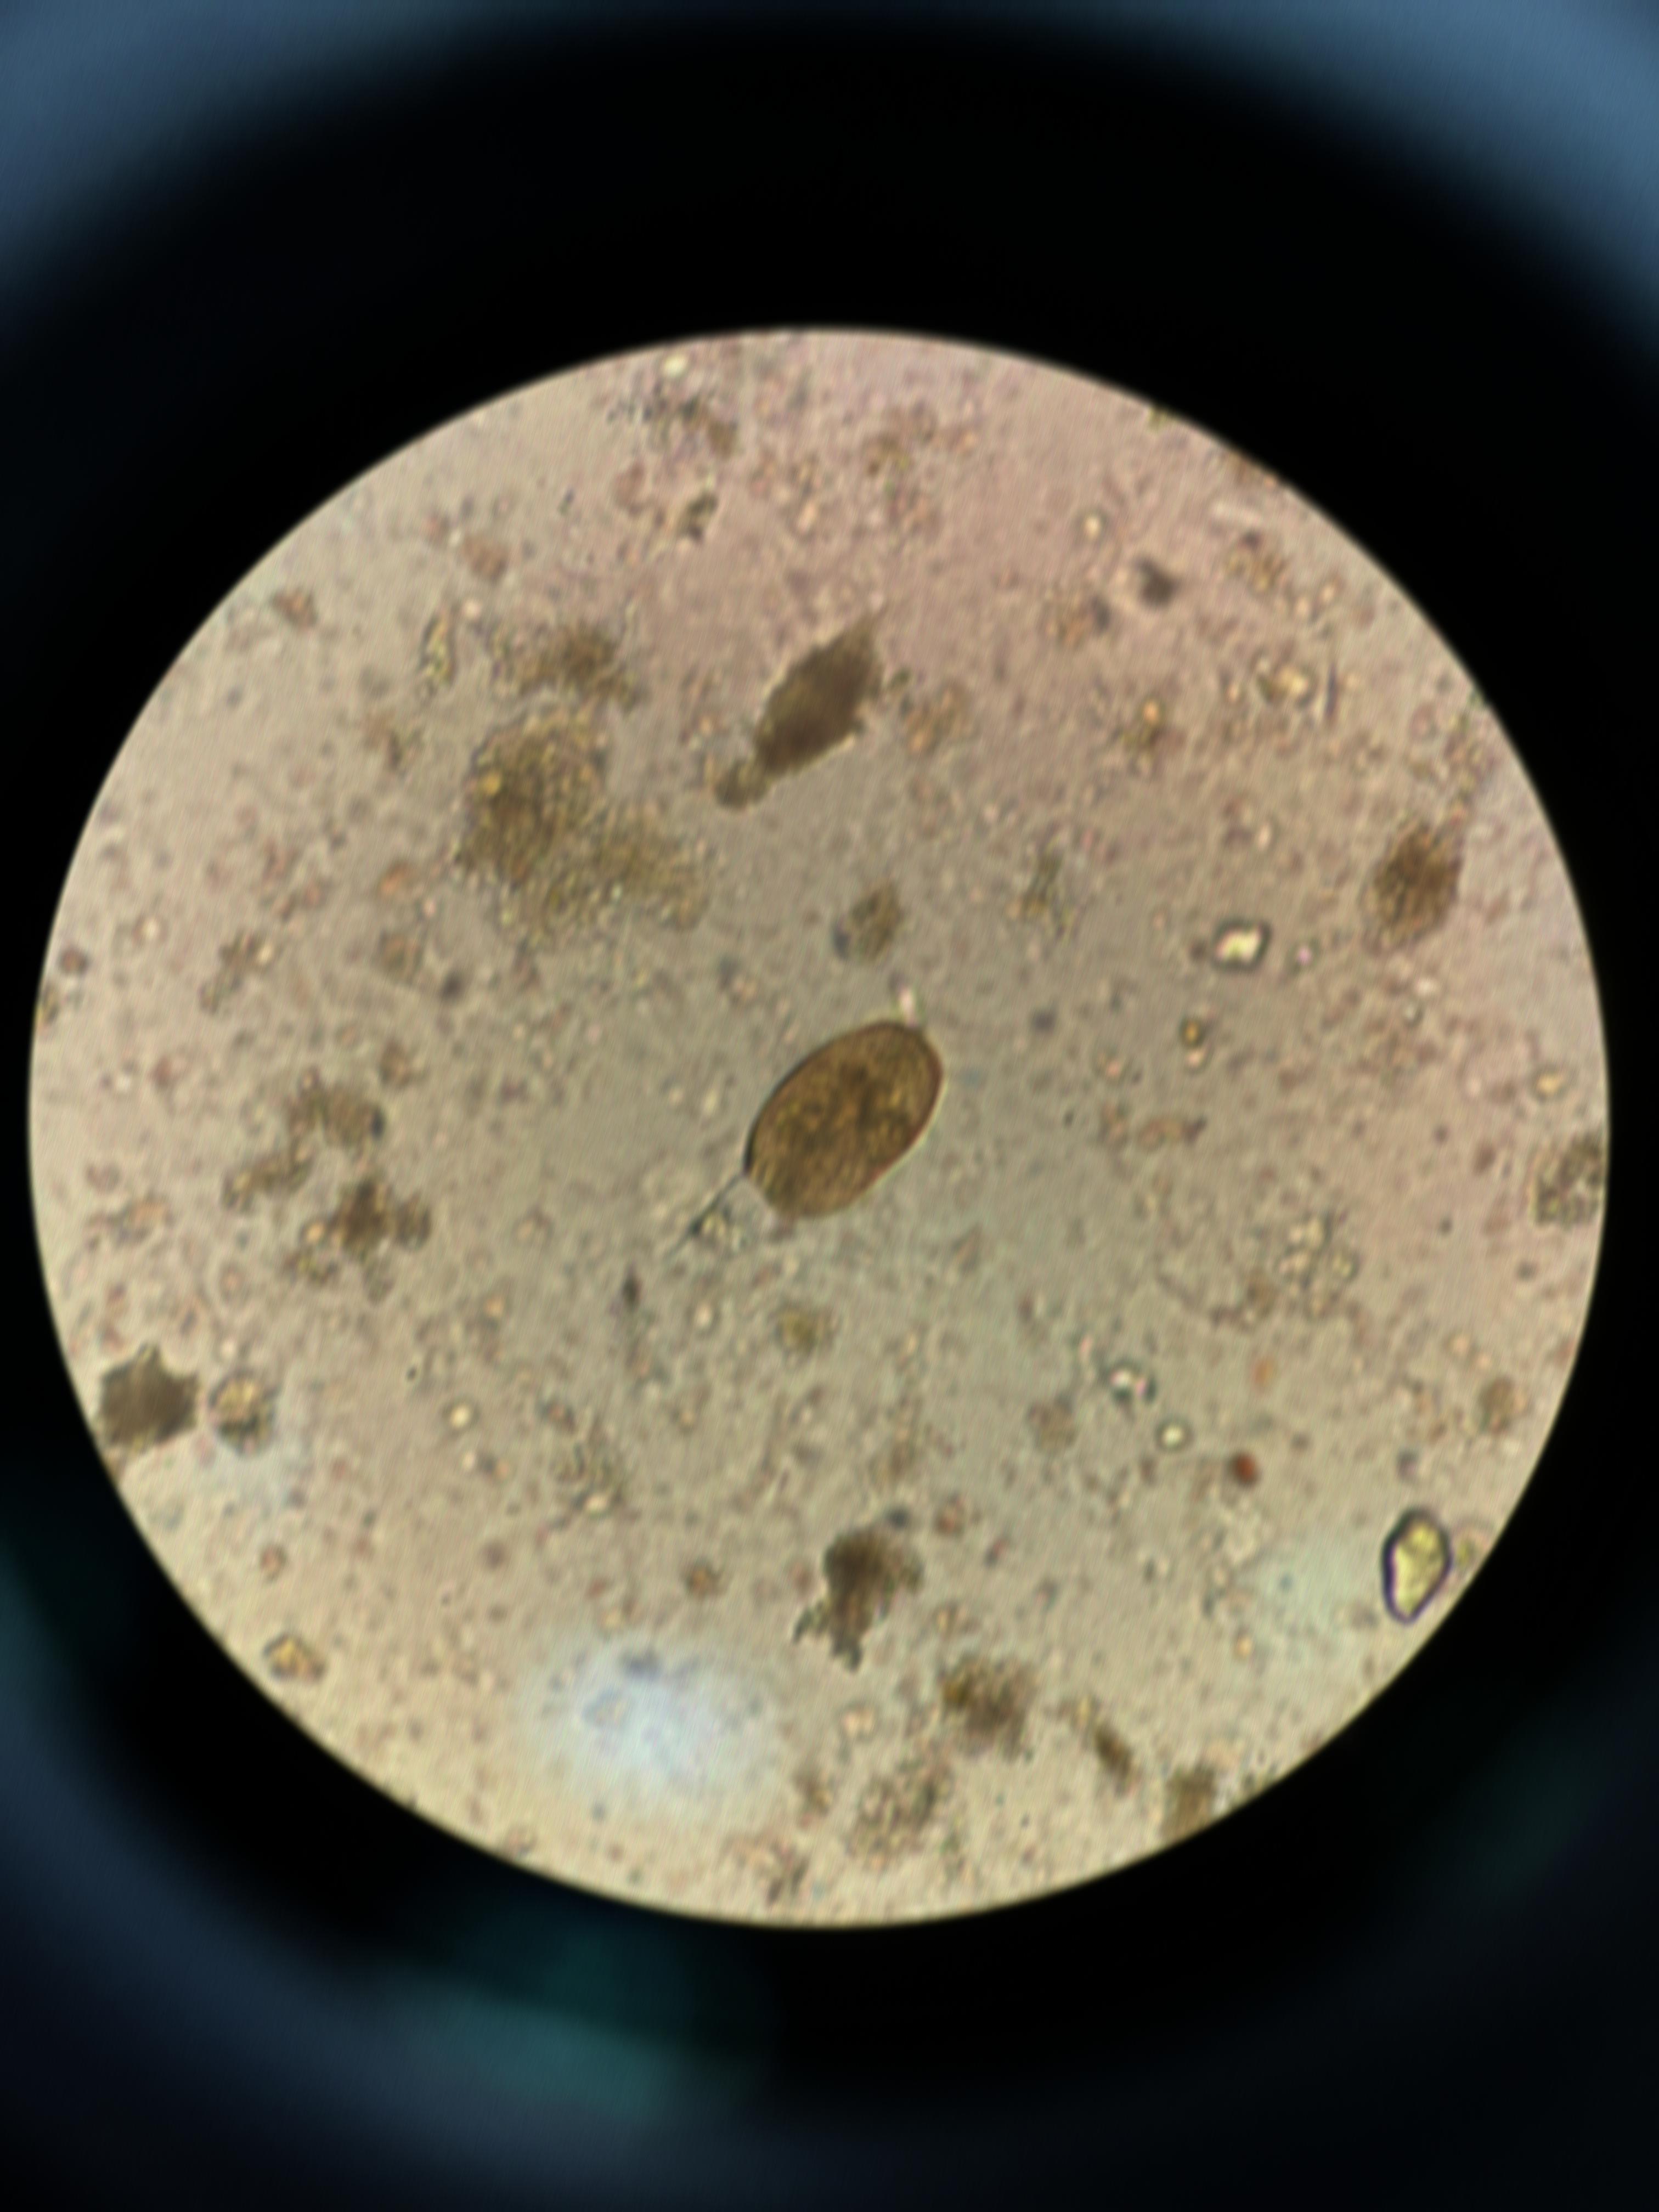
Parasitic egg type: Paragonimus spp